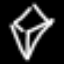
Label: diamond